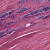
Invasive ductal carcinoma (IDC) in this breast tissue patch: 1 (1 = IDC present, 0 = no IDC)